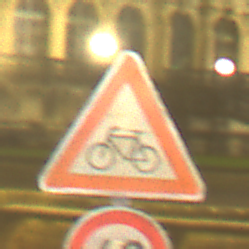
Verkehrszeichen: RadverkehrRechts
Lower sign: Geschwindigkeit40
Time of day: Night
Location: Outdoor (Urban)
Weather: Overcast
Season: NotSpecified
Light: Artificial